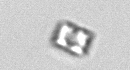
Label: Bacillariophyceae_morphotype1